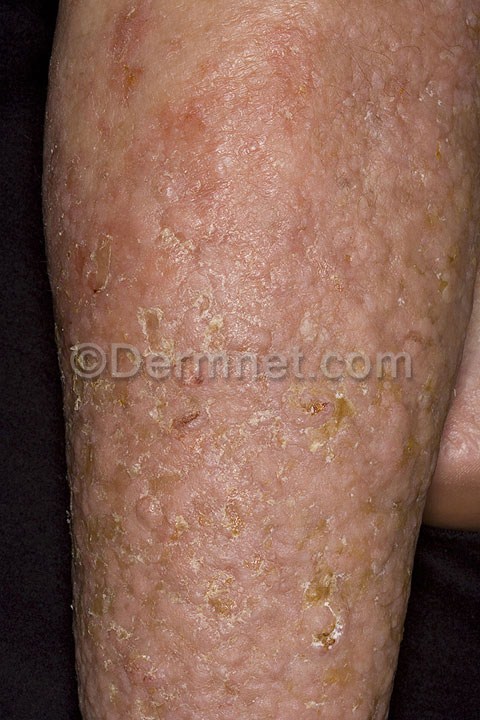
Disease: Eczema Photos